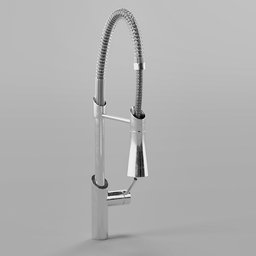
Label: appliances